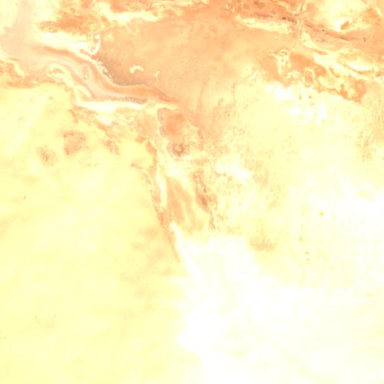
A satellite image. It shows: Salt desert landscape.